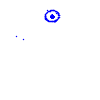
Particle: pion